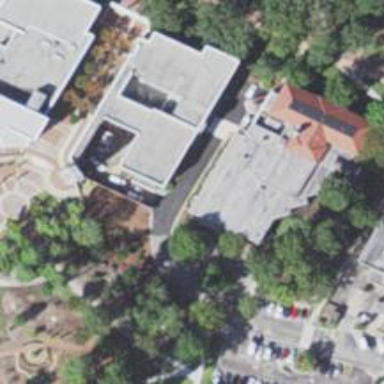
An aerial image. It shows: View of university building.